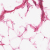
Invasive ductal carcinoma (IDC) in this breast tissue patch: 0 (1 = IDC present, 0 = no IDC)